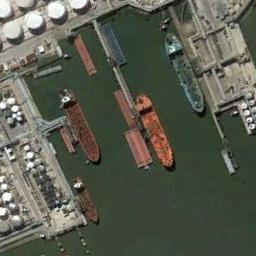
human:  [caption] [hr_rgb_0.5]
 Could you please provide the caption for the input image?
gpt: Several orange-red, Green tankers docked at the pier with large metal cans .

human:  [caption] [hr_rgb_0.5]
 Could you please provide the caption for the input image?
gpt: Some ships of different sizes and colors are docked at the oil terminal and the water is dark green .

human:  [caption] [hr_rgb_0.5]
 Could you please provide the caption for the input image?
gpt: There are many buildings beside the ships .

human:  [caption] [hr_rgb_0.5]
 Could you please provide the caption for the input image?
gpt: There are several ships at the harbor with many white circular buildings .